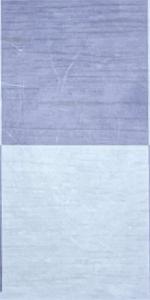
Label: Empty